Question: I'm trying to start an application without any layout files (Storyboard etc.) I removed the storyboard file and references to it. Now when I'm starting an UIViewController manually from appdelegate, weird black panels comes on the top and on the bottom of the screen.
Appdelegate.swift
'''
func application(application: UIApplication, didFinishLaunchingWithOptions launchOptions: [NSObject: AnyObject]?) -> Bool {
self.window = UIWindow(frame: UIScreen.mainScreen().bounds)
var svc = SessionsViewController()
self.window?.rootViewController = svc
self.window?.makeKeyAndVisible()
return true
}
'''

What is causing this and how to avoid it?
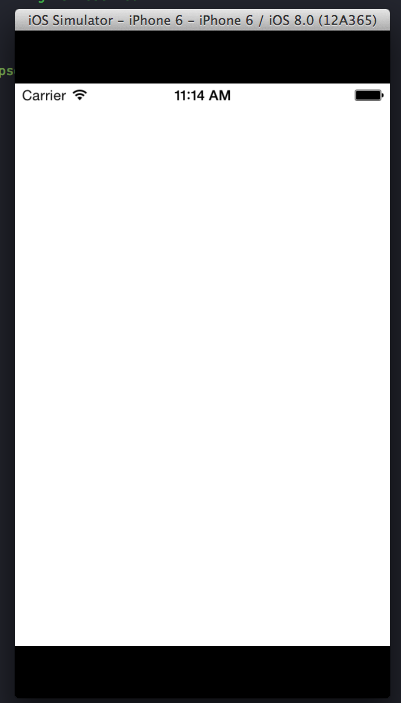
Answer: Looks like your app is launching the version for a smaller phone size.
You need to at least define launch images for each iPhone size you want to make your app available for.